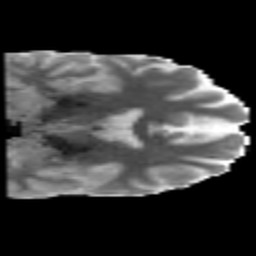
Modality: MD
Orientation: coronal
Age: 34
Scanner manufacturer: philips
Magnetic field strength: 3 T
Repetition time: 8.645 s
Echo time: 0.1268 s